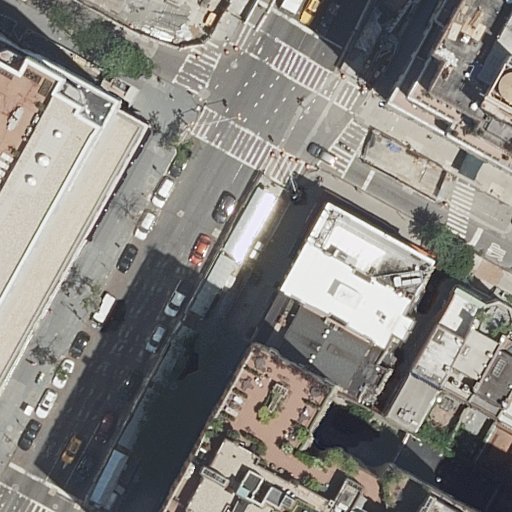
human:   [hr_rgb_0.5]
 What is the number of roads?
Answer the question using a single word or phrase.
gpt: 3

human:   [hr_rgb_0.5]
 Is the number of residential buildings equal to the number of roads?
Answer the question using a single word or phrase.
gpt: no

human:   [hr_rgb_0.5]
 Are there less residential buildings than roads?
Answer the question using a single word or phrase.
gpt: no

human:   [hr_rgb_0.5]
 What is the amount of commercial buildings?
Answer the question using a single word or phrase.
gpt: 0

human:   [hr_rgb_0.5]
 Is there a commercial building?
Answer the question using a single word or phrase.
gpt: no

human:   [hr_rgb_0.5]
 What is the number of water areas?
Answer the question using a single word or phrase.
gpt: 0

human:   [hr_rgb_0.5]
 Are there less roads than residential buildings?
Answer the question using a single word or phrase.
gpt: yes

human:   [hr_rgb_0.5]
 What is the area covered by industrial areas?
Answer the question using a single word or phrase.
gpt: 0m2

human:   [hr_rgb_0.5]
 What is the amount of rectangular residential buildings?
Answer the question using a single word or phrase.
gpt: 6

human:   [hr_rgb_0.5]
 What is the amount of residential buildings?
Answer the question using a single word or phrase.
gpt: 11

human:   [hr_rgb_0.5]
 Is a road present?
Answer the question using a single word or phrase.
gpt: yes

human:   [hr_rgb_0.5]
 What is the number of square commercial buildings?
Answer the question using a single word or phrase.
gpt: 0

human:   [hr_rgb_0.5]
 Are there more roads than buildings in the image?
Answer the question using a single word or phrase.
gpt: no

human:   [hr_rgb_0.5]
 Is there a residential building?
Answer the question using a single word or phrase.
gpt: yes

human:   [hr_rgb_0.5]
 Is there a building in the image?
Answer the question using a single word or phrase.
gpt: yes

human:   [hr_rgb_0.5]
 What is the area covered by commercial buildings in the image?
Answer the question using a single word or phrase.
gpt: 0m2

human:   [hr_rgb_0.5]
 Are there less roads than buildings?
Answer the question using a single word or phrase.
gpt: yes

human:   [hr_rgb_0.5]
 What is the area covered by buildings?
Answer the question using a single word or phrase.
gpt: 7701m2

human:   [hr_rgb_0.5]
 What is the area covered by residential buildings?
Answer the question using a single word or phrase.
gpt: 7701m2

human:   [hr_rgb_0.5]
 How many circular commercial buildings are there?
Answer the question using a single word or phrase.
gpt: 0

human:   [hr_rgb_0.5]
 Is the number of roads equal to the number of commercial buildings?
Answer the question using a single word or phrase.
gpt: no

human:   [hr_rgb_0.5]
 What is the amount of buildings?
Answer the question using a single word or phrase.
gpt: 11

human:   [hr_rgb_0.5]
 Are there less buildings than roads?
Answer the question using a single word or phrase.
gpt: no

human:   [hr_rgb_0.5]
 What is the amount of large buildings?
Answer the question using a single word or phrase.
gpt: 2

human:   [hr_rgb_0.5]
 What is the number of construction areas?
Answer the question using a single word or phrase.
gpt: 0

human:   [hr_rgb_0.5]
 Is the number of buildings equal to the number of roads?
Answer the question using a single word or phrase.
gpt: no

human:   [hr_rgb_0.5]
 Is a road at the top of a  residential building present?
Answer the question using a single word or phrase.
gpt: yes

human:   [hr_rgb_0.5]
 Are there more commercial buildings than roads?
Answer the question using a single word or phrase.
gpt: no

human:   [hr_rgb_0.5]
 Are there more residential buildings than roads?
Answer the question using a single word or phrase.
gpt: yes

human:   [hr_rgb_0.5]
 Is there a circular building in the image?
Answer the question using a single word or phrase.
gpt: no

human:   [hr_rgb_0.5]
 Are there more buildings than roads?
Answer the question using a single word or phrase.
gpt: yes

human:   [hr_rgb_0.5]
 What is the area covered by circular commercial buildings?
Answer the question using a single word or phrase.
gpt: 0m2

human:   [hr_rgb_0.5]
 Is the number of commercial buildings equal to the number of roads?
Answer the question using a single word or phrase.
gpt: no

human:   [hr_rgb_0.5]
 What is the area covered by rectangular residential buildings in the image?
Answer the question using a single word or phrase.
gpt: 1168m2

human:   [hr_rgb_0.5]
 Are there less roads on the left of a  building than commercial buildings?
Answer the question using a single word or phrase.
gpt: no

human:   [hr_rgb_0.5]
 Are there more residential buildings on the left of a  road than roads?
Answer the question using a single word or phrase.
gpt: no

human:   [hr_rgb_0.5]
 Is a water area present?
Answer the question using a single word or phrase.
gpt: no

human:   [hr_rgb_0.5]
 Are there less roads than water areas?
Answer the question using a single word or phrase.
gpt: no

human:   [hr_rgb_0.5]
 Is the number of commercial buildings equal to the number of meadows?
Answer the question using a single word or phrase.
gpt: yes

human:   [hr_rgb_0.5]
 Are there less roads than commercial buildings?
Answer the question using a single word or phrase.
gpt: no

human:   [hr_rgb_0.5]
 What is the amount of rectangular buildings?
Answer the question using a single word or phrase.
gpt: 6

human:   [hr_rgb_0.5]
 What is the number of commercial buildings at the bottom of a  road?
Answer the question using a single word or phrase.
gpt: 0

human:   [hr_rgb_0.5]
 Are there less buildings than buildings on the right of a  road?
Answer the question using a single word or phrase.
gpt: no

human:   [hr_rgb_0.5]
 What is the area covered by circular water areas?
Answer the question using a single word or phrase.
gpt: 0m2

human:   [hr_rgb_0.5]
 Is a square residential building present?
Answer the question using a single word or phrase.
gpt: no

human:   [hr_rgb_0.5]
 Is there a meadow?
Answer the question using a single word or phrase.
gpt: no

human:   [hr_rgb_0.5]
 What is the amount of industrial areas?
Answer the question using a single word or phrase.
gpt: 0

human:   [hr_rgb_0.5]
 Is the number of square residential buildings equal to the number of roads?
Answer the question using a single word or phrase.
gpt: no

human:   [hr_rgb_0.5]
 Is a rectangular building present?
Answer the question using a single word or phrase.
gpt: yes

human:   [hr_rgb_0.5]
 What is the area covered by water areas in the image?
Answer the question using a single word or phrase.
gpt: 0m2

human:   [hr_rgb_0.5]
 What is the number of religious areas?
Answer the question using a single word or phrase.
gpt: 0

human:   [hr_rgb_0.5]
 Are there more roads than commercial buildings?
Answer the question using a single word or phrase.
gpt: yes

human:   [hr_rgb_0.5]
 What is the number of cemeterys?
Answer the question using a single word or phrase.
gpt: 0

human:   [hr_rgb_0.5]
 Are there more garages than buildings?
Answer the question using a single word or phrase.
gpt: no

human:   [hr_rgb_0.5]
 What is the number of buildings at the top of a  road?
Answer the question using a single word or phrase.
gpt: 3

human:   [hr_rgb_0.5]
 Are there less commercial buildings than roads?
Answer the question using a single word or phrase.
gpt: yes

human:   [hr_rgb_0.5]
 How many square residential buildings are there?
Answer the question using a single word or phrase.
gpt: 0

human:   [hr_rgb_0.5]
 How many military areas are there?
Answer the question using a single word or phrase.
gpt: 0

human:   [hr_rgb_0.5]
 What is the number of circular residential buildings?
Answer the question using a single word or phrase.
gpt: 0

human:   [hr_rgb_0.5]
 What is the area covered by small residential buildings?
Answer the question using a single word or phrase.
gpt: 50m2

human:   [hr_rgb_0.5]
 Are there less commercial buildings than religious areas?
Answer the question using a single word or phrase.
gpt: no

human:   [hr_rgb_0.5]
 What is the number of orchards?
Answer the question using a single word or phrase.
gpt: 0

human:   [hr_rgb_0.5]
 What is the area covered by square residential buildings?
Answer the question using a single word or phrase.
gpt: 0m2

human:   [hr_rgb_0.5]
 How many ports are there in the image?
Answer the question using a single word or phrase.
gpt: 0